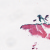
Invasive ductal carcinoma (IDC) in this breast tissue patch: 0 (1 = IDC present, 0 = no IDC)